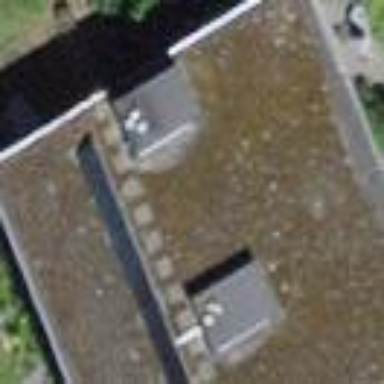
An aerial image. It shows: Flat roof terrace building.